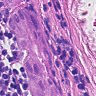
Metastatic tissue present: yes